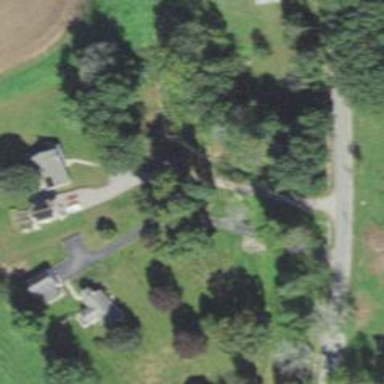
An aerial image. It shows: Residential driveway designated as service road.